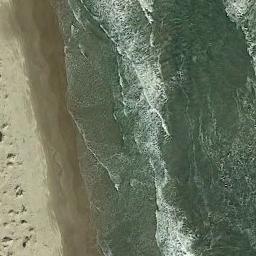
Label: beach